Question: After you right click a folder in a Sublime Text 2 project, then select "Find in Folder...", it's this menu:

How can you change the output of when the user clicks "Find" on the right to just show the file names, and not the text inside those files?
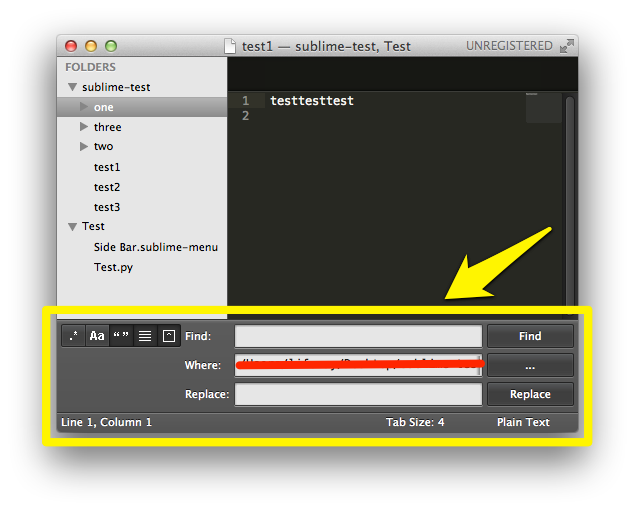
Answer: Sublime Text 2 has Goto Anything ( on Windows and Linux, Command+P on OS X) to quickly navigate between and within files:
1. Type part of a file name to open it.
2. Type an '@' character, and start browsing by symbol.
3. Type '#' to search within the file, or ':' to go to a line number.
see <URL> for more info